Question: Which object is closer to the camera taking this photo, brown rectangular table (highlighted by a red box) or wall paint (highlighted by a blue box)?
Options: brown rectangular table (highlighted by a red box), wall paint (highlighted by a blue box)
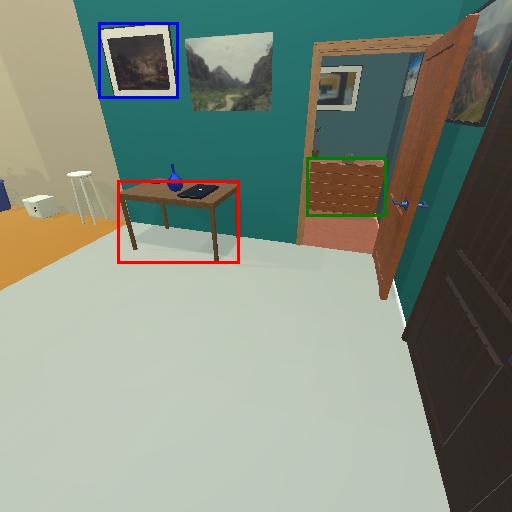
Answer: brown rectangular table (highlighted by a red box)